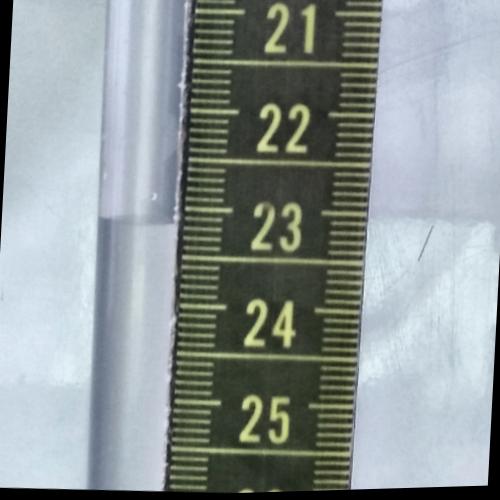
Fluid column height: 23.2 cm